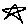
Label: star